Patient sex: M
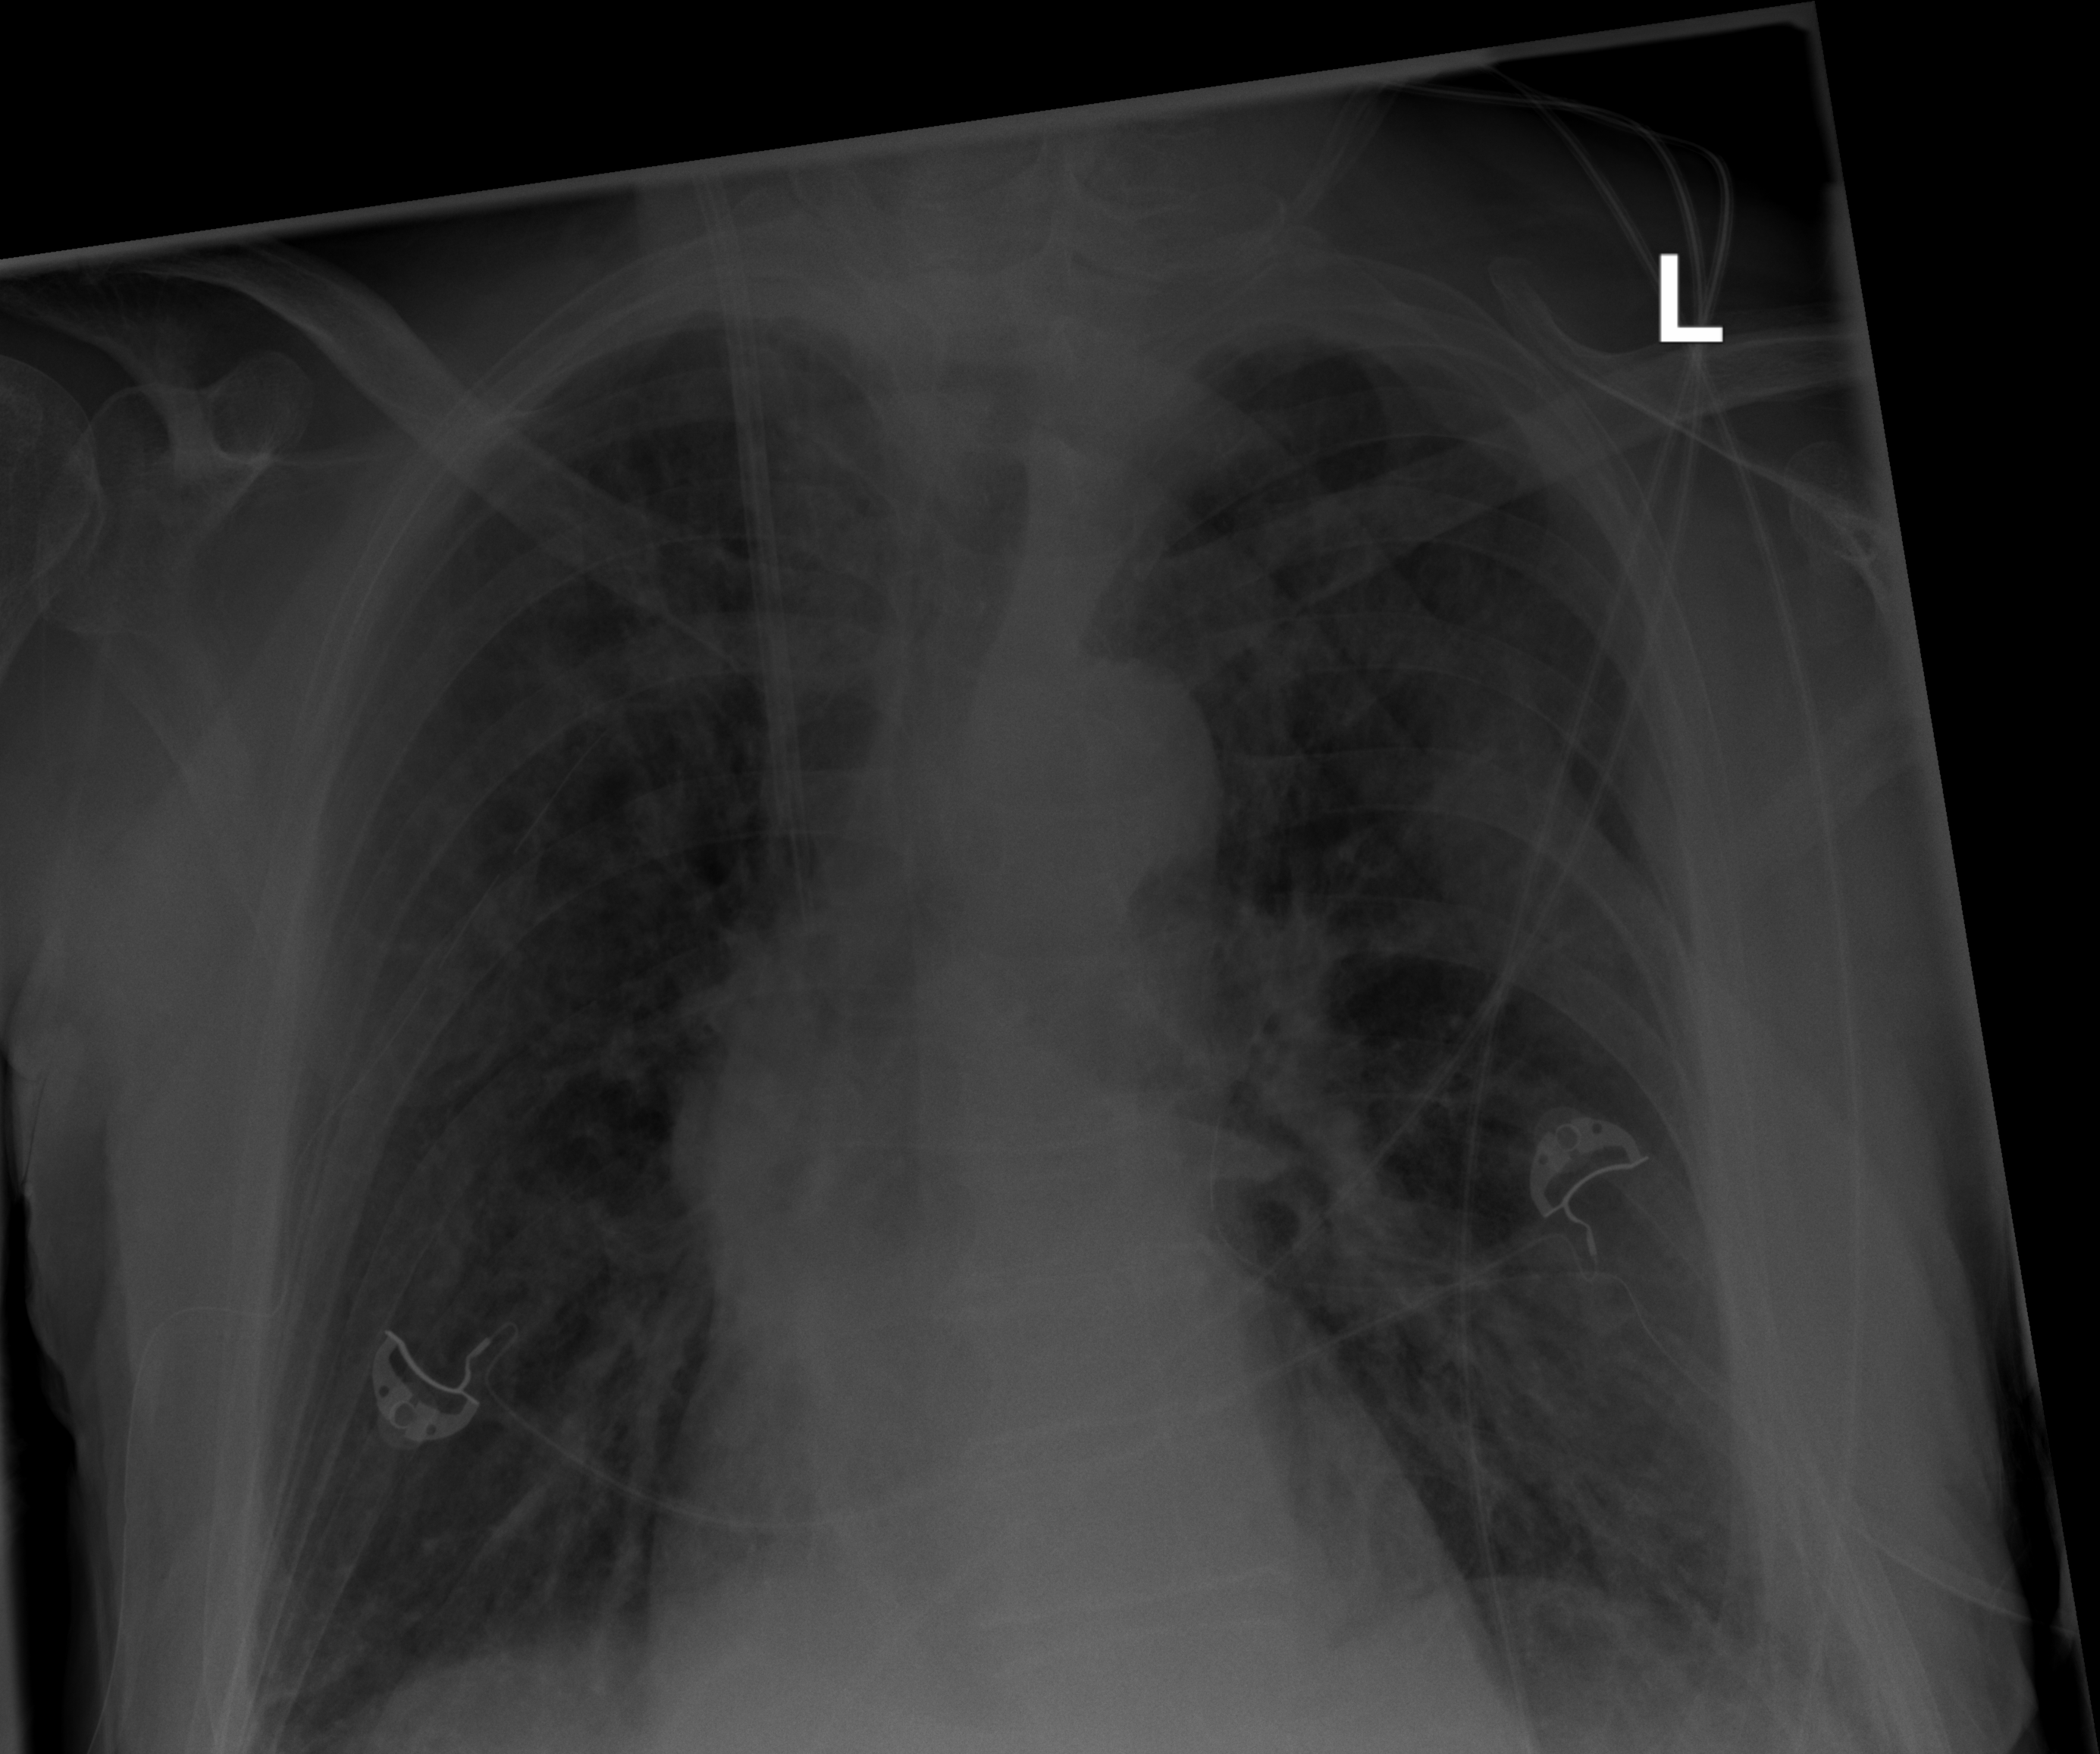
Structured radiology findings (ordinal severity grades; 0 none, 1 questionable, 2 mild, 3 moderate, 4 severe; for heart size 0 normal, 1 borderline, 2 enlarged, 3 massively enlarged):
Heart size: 0
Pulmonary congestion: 2
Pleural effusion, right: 0
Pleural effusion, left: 1
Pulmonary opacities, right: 0
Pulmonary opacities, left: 2
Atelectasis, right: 2
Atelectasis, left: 3